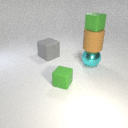
large gray rubber cube behind small green rubber cube